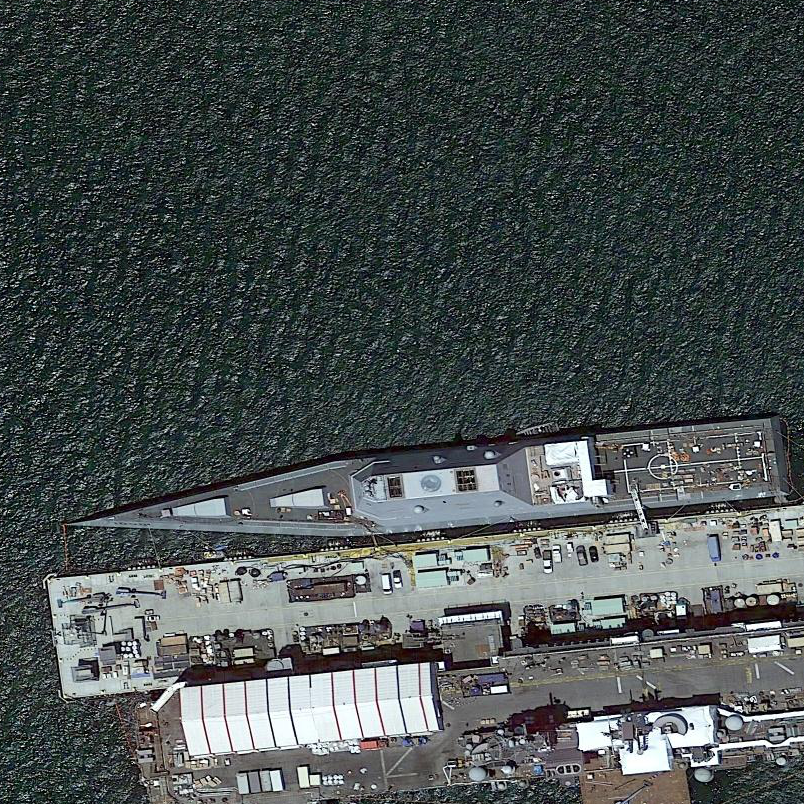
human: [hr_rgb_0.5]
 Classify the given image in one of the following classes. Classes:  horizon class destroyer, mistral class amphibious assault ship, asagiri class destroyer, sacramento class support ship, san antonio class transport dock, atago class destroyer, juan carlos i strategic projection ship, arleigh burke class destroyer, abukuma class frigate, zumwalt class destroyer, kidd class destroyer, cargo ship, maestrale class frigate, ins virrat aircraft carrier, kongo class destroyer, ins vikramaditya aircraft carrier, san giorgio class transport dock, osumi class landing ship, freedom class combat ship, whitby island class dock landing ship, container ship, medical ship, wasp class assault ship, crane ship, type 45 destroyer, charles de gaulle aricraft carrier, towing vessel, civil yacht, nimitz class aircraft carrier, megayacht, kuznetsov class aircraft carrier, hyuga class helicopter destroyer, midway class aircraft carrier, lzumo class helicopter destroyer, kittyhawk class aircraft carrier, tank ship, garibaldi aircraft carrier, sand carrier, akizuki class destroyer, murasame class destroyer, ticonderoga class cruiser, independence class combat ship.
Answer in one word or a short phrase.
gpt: Zumwalt class destroyer